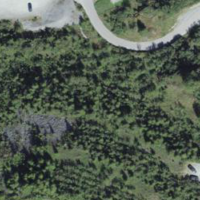
EUNIS habitat code: 31
Species observed at this site:
Cerura vinula
Campanula barbata
Campanula thyrsoides
Volucella zonaria
Parnassia palustris
Gymnadenia rhellicani
Leontopodium nivale
Cyaniris semiargus
Lilium bulbiferum
Euphorbia cyparissias
Phyteuma orbiculare